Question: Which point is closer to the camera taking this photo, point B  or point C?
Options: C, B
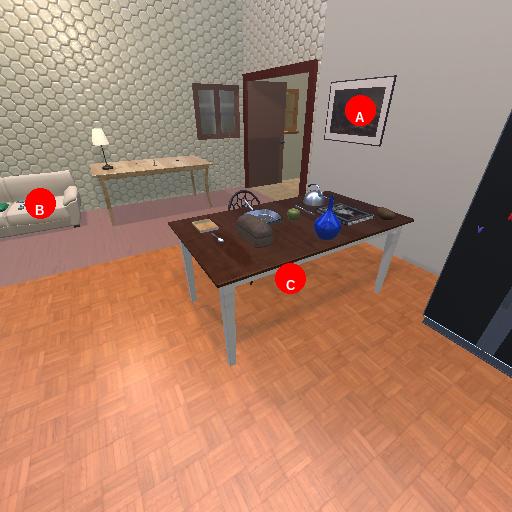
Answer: C